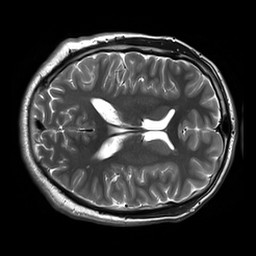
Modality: T2w
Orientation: axial
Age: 25
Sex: male
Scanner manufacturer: siemens
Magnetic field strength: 3 T
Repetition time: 8.53 s
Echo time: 0.091 s